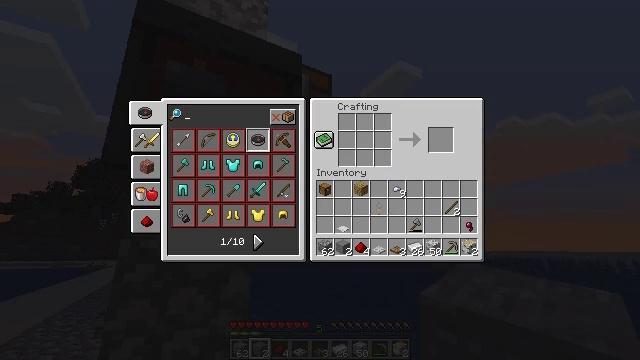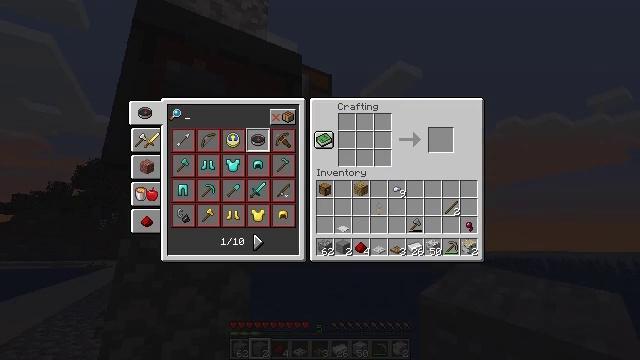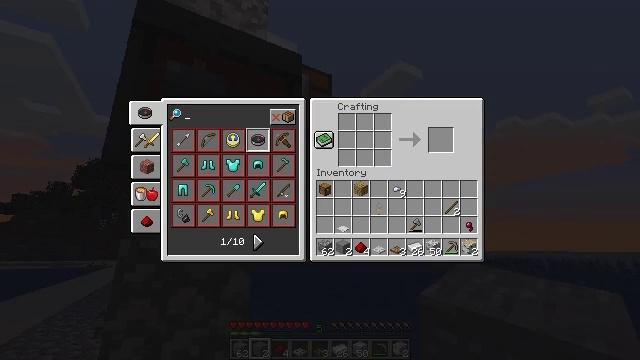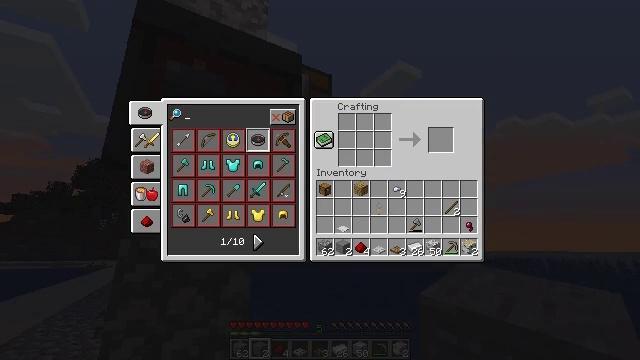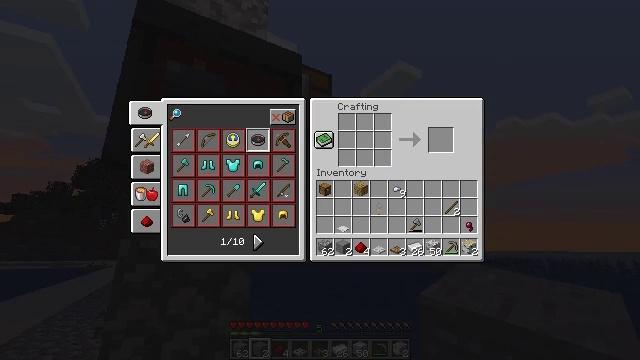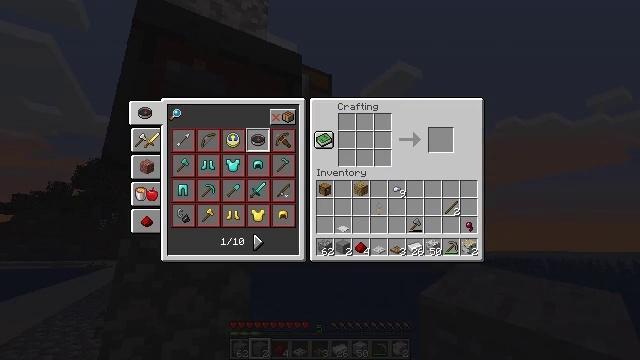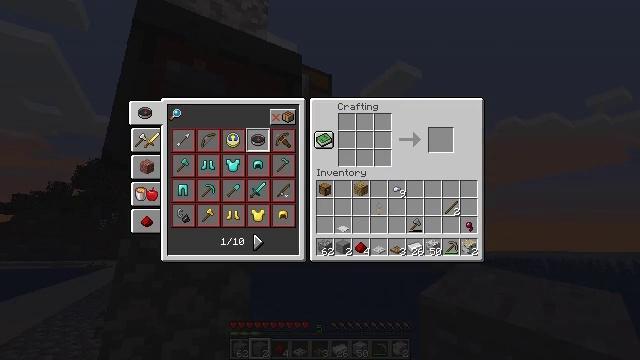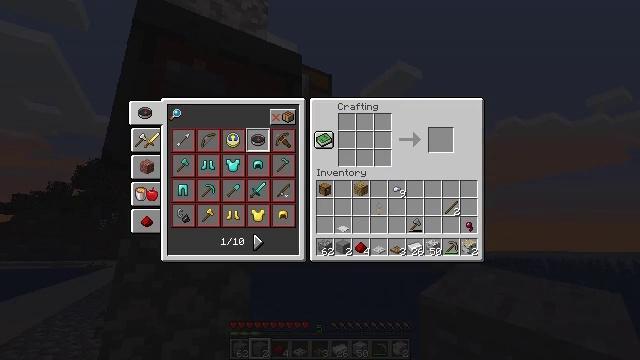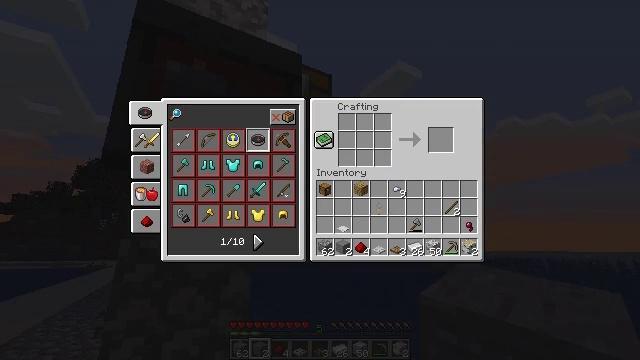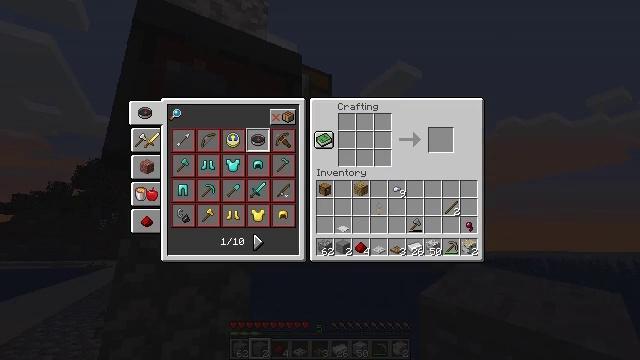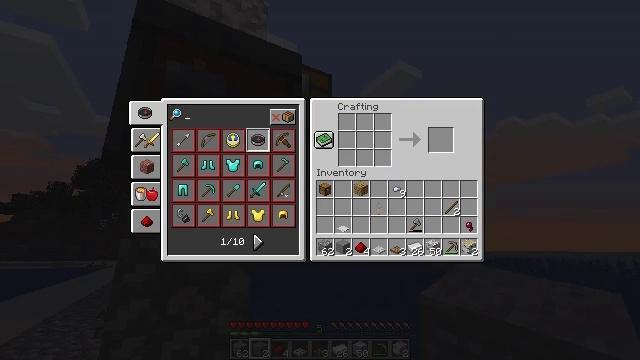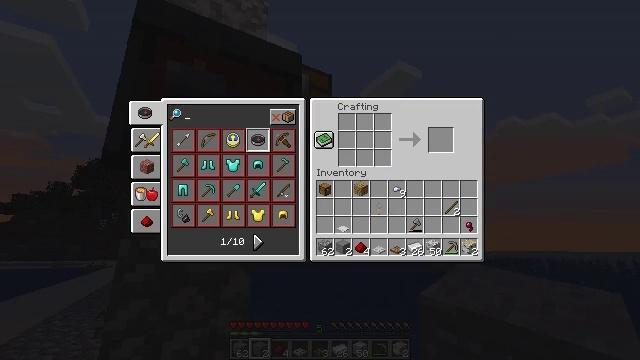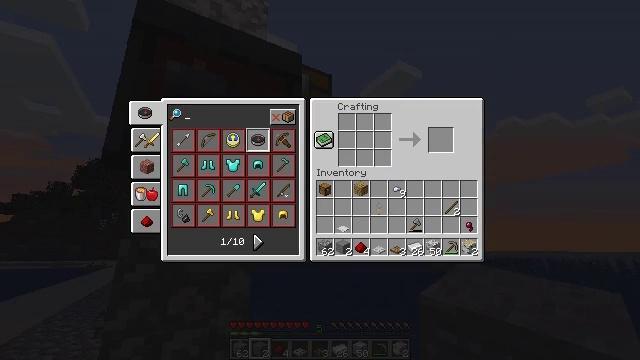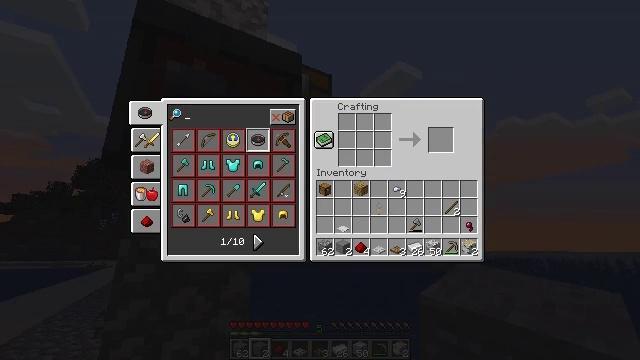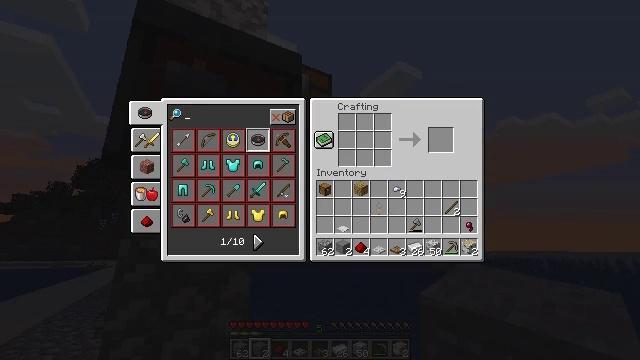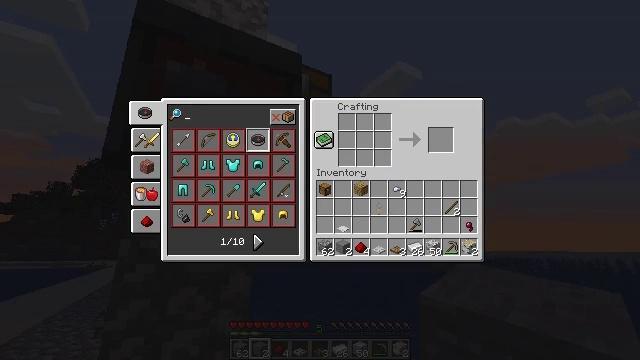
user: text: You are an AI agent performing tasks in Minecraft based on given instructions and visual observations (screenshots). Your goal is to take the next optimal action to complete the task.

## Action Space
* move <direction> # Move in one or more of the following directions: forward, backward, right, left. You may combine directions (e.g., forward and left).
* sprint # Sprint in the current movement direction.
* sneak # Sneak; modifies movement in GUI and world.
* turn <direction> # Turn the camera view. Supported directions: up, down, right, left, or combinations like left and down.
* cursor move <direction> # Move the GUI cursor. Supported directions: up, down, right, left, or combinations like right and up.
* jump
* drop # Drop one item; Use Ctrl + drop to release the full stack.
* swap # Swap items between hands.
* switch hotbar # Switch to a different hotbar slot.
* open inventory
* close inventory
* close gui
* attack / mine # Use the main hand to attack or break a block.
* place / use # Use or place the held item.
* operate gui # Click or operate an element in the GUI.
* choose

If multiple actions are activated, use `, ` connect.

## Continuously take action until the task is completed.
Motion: motion action
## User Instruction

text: Use a crafting table to make a stone pressure plate.
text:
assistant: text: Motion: operate gui
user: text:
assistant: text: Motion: operate gui
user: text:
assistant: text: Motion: operate gui
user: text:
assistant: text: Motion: no_op
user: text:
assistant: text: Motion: no_op
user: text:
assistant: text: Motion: no_op
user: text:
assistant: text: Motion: no_op
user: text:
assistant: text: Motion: no_op
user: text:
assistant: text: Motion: no_op
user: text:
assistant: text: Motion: no_op
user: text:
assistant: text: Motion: no_op
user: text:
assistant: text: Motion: no_op
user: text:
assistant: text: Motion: no_op
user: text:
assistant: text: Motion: no_op
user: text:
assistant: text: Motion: no_op
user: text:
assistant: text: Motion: no_op
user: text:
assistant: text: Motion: no_op
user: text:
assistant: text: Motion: no_op
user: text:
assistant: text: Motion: no_op
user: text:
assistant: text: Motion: no_op
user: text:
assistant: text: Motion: no_op
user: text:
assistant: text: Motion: no_op
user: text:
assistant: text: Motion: no_op
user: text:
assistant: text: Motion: no_op
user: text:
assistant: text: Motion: no_op
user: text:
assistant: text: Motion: no_op
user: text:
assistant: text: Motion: no_op
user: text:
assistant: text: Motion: no_op
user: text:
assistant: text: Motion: no_op
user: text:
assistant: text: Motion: no_op